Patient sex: M
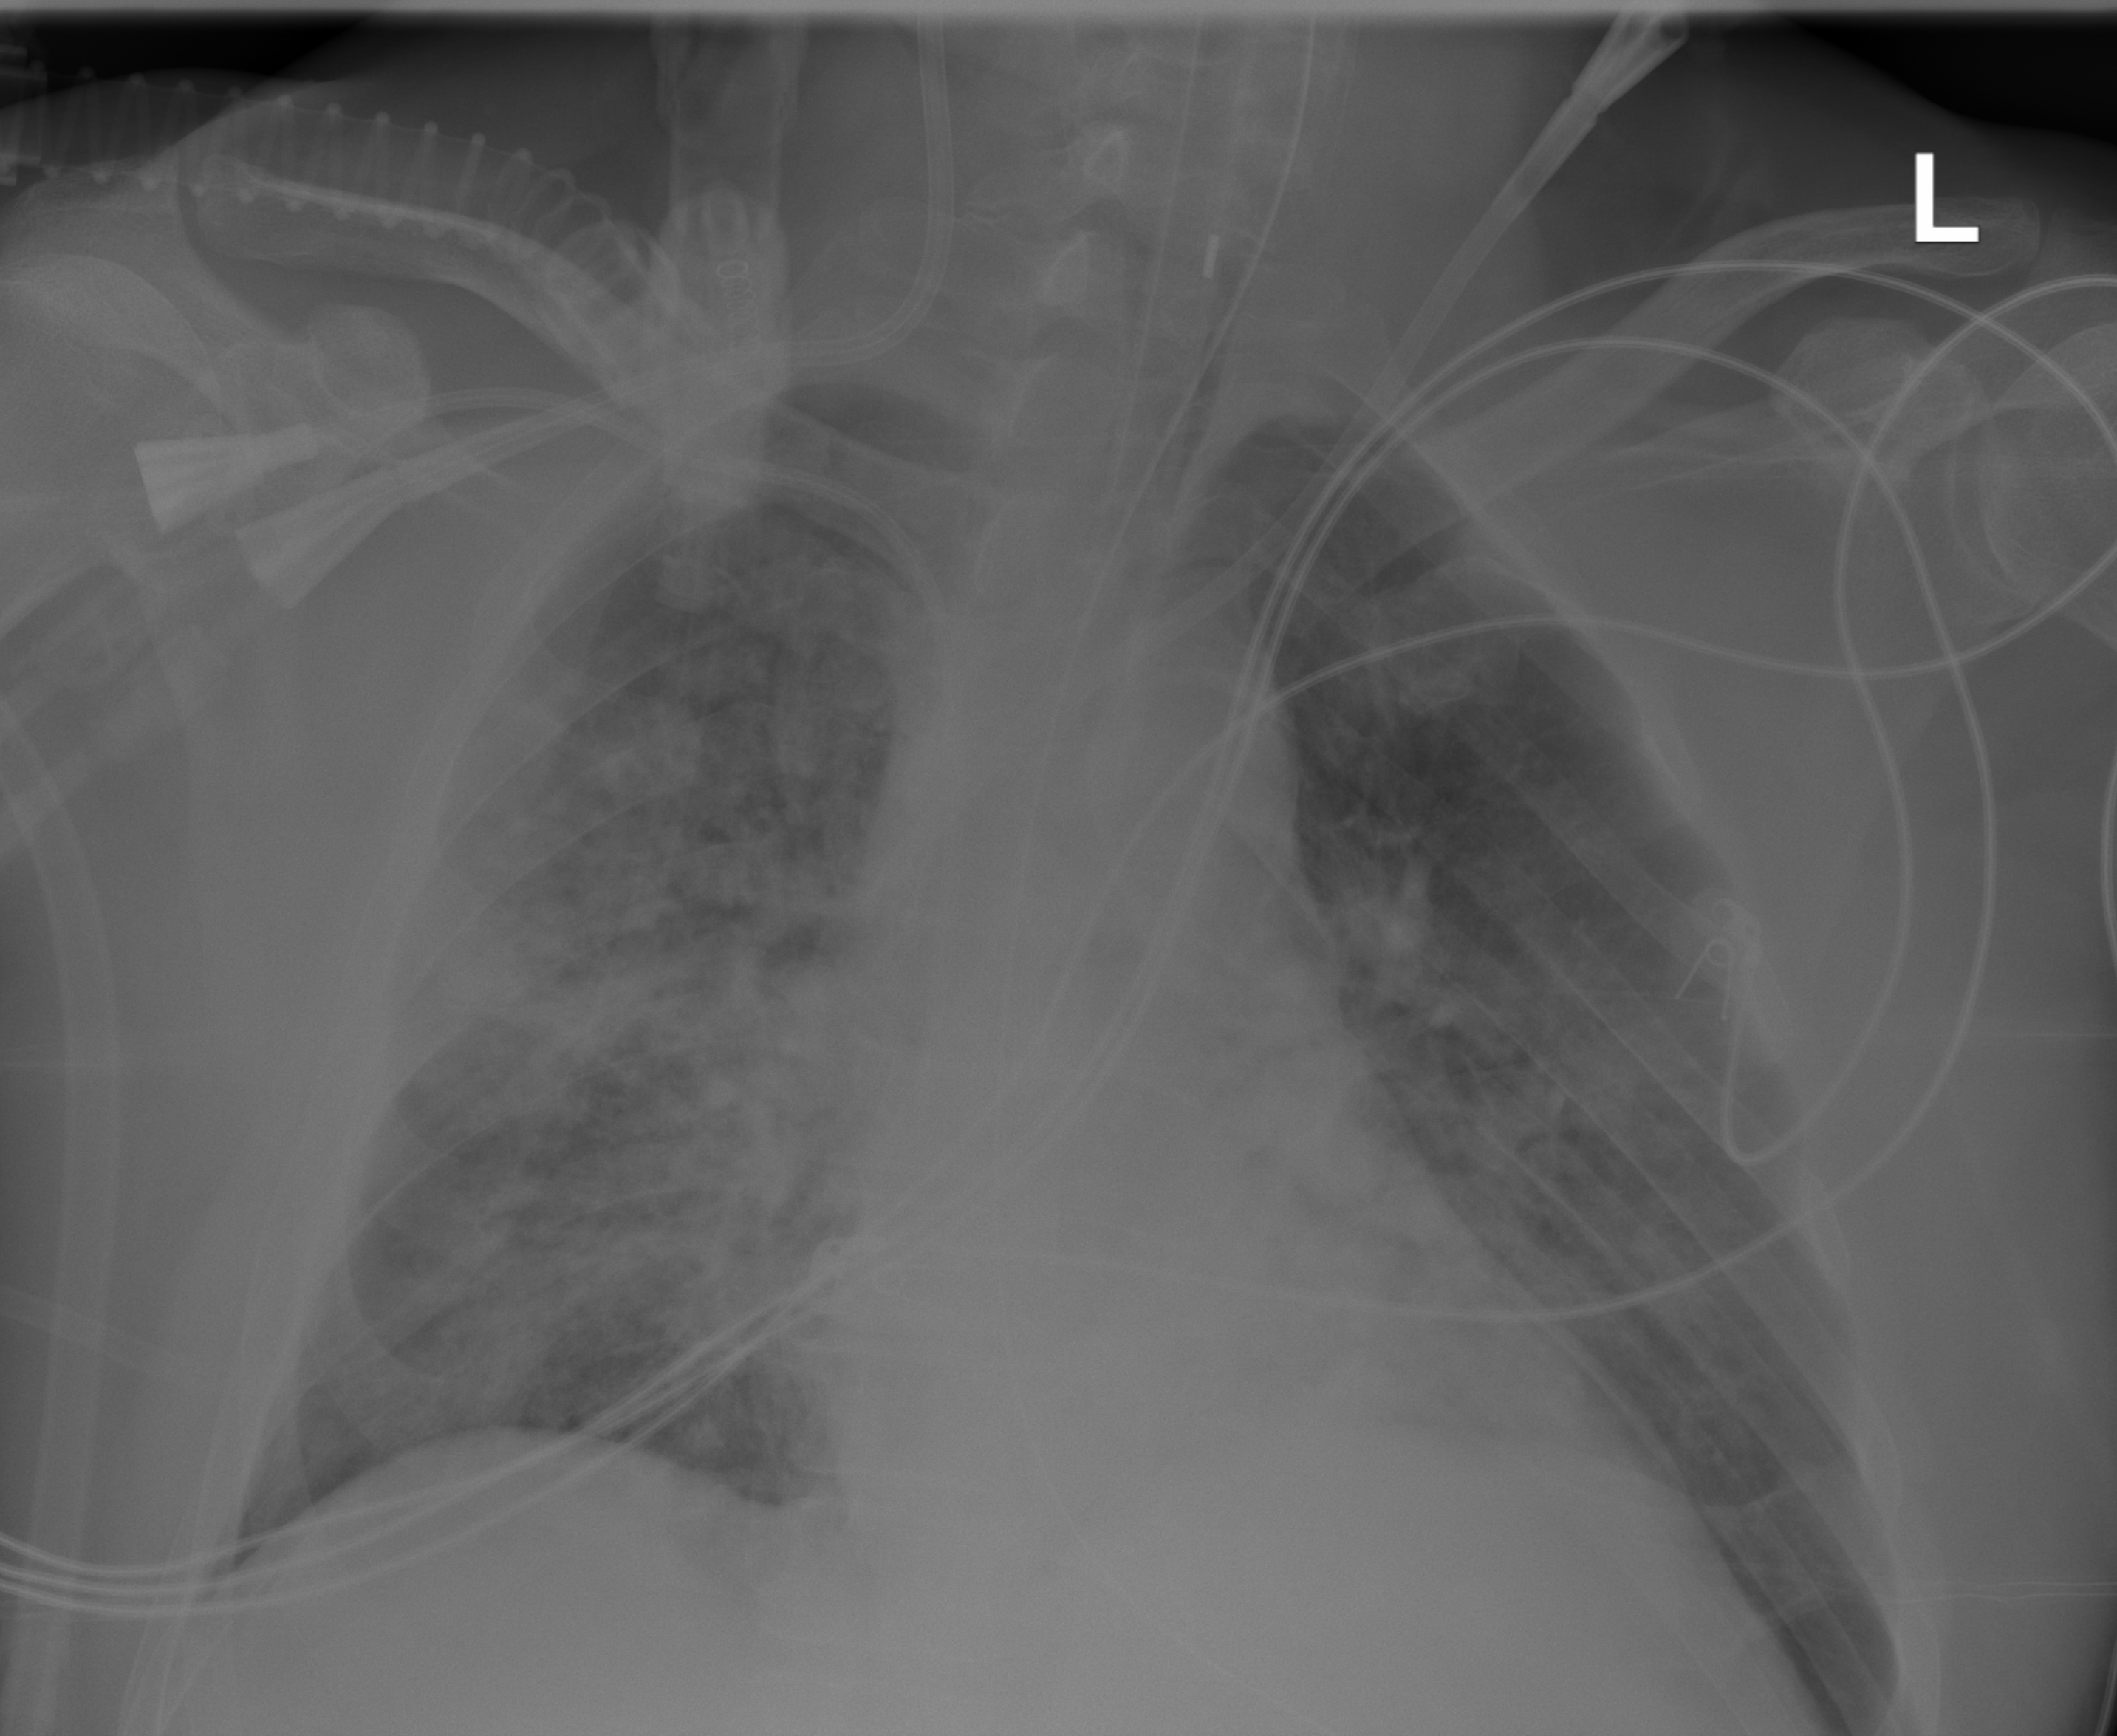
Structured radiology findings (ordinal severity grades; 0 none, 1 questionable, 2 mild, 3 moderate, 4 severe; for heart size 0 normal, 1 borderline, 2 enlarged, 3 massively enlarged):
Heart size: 1
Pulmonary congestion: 0
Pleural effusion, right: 0
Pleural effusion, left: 0
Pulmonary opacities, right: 3
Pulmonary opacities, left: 2
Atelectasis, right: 2
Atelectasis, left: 2